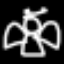
Label: angel